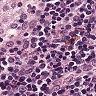
Metastatic tissue present: no